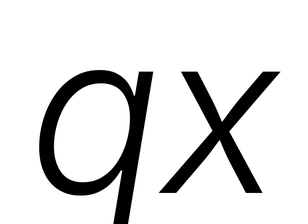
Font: Inter-Italic_Light_Italic